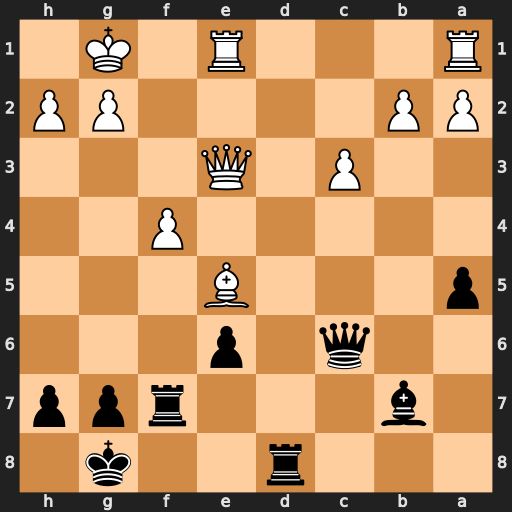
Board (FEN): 3r2k1/1b3rpp/2q1p3/p3B3/5P2/2P1Q3/PP4PP/R3R1K1
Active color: b
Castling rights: -
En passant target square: -
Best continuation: Qxg2#